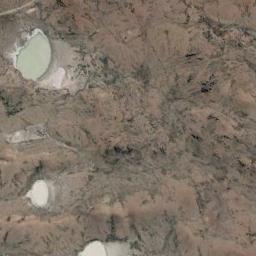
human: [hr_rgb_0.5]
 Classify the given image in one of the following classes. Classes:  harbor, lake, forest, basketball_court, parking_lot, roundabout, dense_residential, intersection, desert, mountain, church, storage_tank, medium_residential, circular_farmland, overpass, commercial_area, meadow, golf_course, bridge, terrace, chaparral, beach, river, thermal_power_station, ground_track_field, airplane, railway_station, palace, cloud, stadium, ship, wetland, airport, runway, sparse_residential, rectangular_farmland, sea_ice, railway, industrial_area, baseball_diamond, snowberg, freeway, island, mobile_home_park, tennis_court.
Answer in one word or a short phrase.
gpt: desert